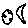
Label: moon